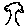
Label: tree